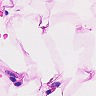
Metastatic tissue present: no